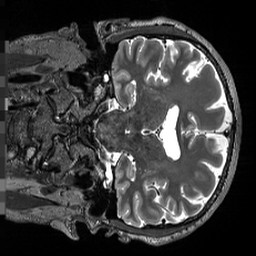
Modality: T2w
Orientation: coronal
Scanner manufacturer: siemens
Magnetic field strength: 3 T
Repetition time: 3.2 s
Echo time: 0.564 s